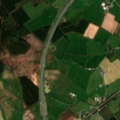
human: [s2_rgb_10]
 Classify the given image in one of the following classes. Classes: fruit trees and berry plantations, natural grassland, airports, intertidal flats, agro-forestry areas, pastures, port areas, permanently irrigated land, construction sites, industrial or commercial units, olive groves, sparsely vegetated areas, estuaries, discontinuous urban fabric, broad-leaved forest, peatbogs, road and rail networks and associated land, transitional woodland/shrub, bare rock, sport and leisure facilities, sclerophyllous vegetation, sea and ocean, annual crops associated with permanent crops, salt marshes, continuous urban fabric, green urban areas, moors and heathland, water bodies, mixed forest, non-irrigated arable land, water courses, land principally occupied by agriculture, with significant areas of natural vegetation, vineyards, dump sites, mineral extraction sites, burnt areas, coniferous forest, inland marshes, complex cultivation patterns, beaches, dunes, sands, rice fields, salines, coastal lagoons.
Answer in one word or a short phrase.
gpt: pastures, coniferous forest